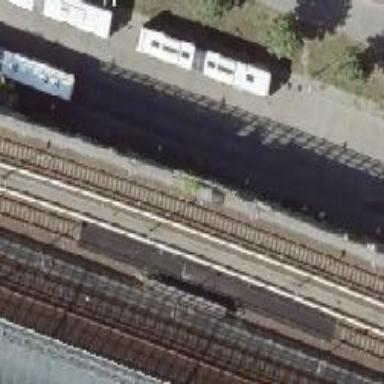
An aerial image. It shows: Platform for public transport on the road.